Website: crate-barrel
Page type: billing-address
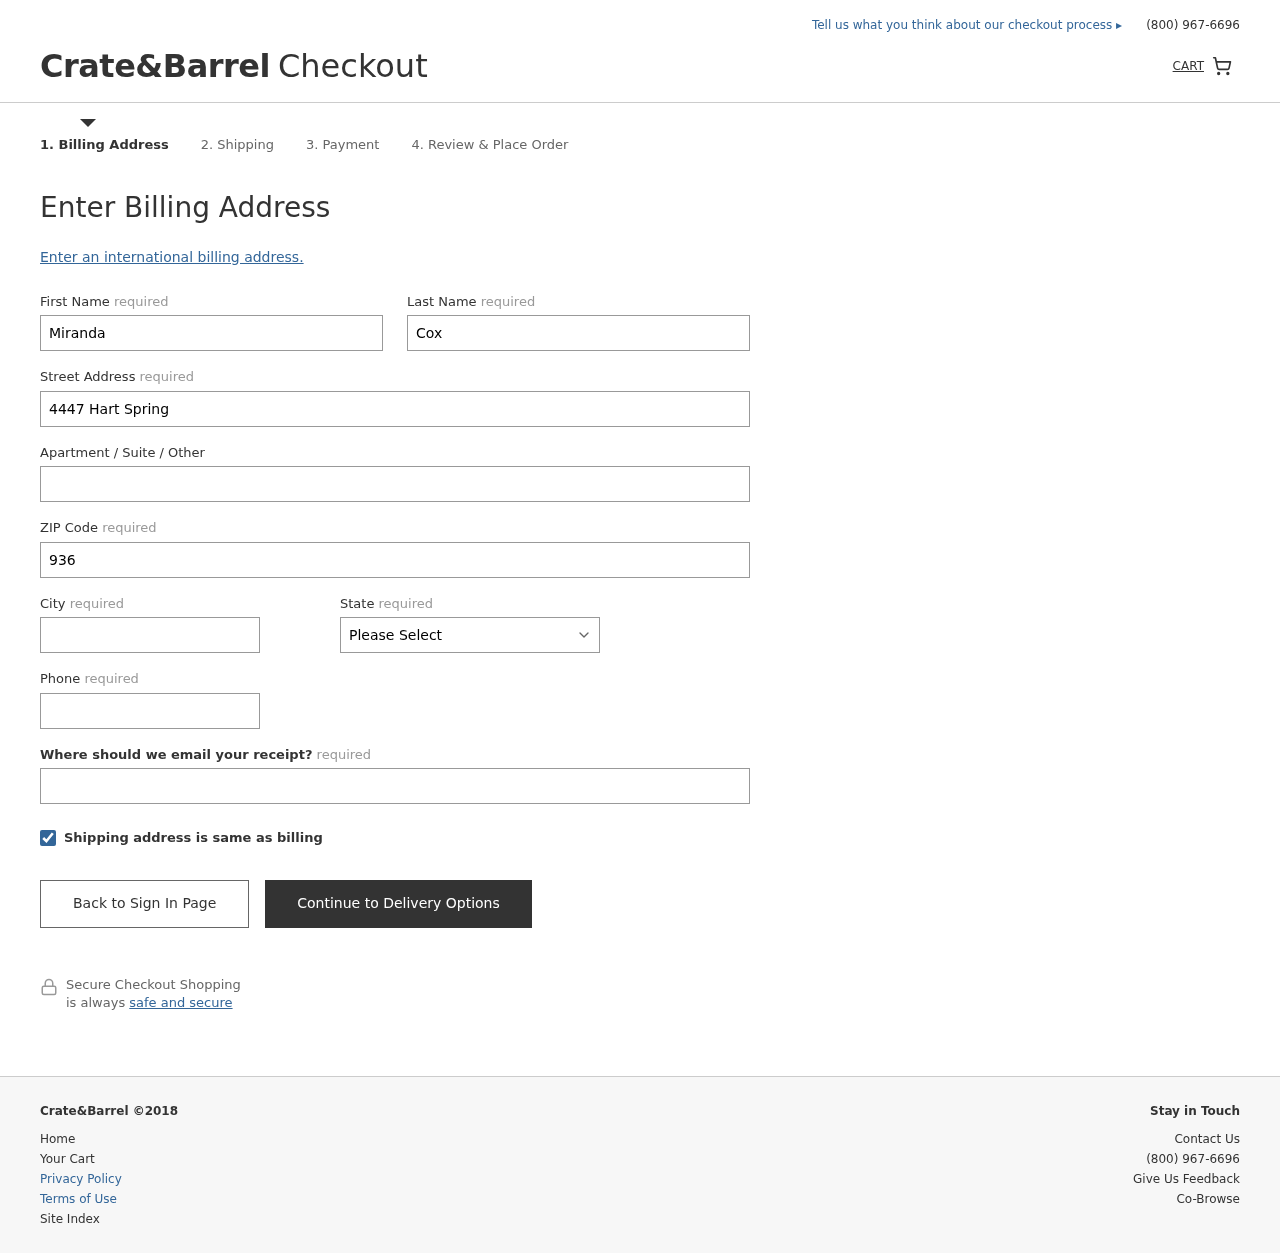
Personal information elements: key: PII_STATE
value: South Dakota
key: PII_FIRSTNAME
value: Miranda
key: PII_LASTNAME
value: Cox
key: PII_STREET
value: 4447 Hart Spring
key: PII_POSTCODE
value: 93610
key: PII_CITY
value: Sanchezburgh
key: PII_PHONE
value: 5584198184
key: PII_EMAIL
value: mirandacox@hotmail.com